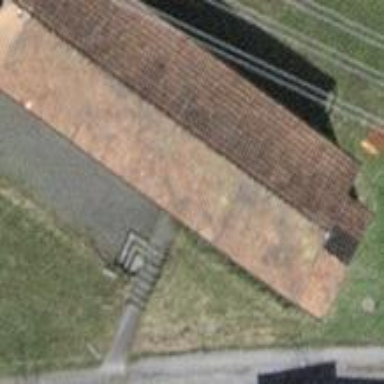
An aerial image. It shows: Building located on shooting range pitch.